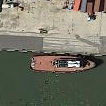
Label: civil